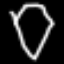
Label: diamond